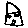
Label: house